Question: I'm new in ReactJS and Gulp... .
I have a problem with 'Gulp'. my problem is that when I write 'gulp serve' in terminal, in the browser, my page doesn't show anything and the page doesn't load completely and after a long time with loading status, the browser show me:
This webpage is not available
ERR_CONNECTION_TIMED_OUT
message.
I don't know whats my problem?
My package.json is:
'''
{
"name": "projectOverview",
"version": "1.0.0",
"description": "",
"main": "gulpfile.js",
"scripts": {
"test": "echo "Error: no test specified" && exit 1",
"start": "gulp serve"
},
"author": "",
"license": "MIT",
"devDependencies": {
"react": "^0.13.2",
"gulp-react": "^3.0.1",
"gulp": "^3.8.11",
"gulp-connect": "^2.2.0",
"gulp-concat": "^2.5.2",
"gulp-open": "^0.3.2",
"gulp-browserify": "^0.5.1",
"reactify": "^1.1.0"
}
}
'''
and I config gulpfile.js like as follow:
'''
var gulp = require('gulp'),
connect = require('gulp-connect'),
open = require("gulp-open"),
browserify = require('gulp-browserify'),
concat = require('gulp-concat'),
port = process.env.port || 3031;
gulp.task('browserify', function(){
gulp.src('./app/src/js/components/main.js')
.pipe(browserify({ transform: 'reactify' }))
.pipe(gulp.dest('./app/dist/js'));
});
//launch browser in a part
gulp.task('open', function(){
var options = {
url: 'http://localhost:' + port,
};
gulp.src('./app/index.html')
.pipe(open('',options));
});
//live reload server
gulp.task('connect', function(){
connect.server({
root: 'app',
port: port,
livereload: true
});
});
//live reload js
gulp.task('js', function(){
gulp.src('./app/dist/**/*.js')
.pipe(connect.reload());
});
//live reload html
gulp.task('html', function(){
gulp.src('./app/*.html')
.pipe(connect.reload());
});
//watch files for live reload
gulp.task('watch', function(){
gulp.watch('app/dist/js/*.js', ['js']);
gulp.watch('app/index.html', ['html']);
gulp.watch('app/src/js/**/*.js', ['browserify']);
});
gulp.task('default', ['browserify']);
gulp.task('serve', ['browserify', 'connect', 'open', 'watch']);
'''

that this is a Test project and the 'main.js' file is empty and it just contain :
'''
/** @jsx React.DOM */
'''
and It should be show message, if it successfully load.
I think my problem is in the paths that I set in index.html or gulpfile.js. but...
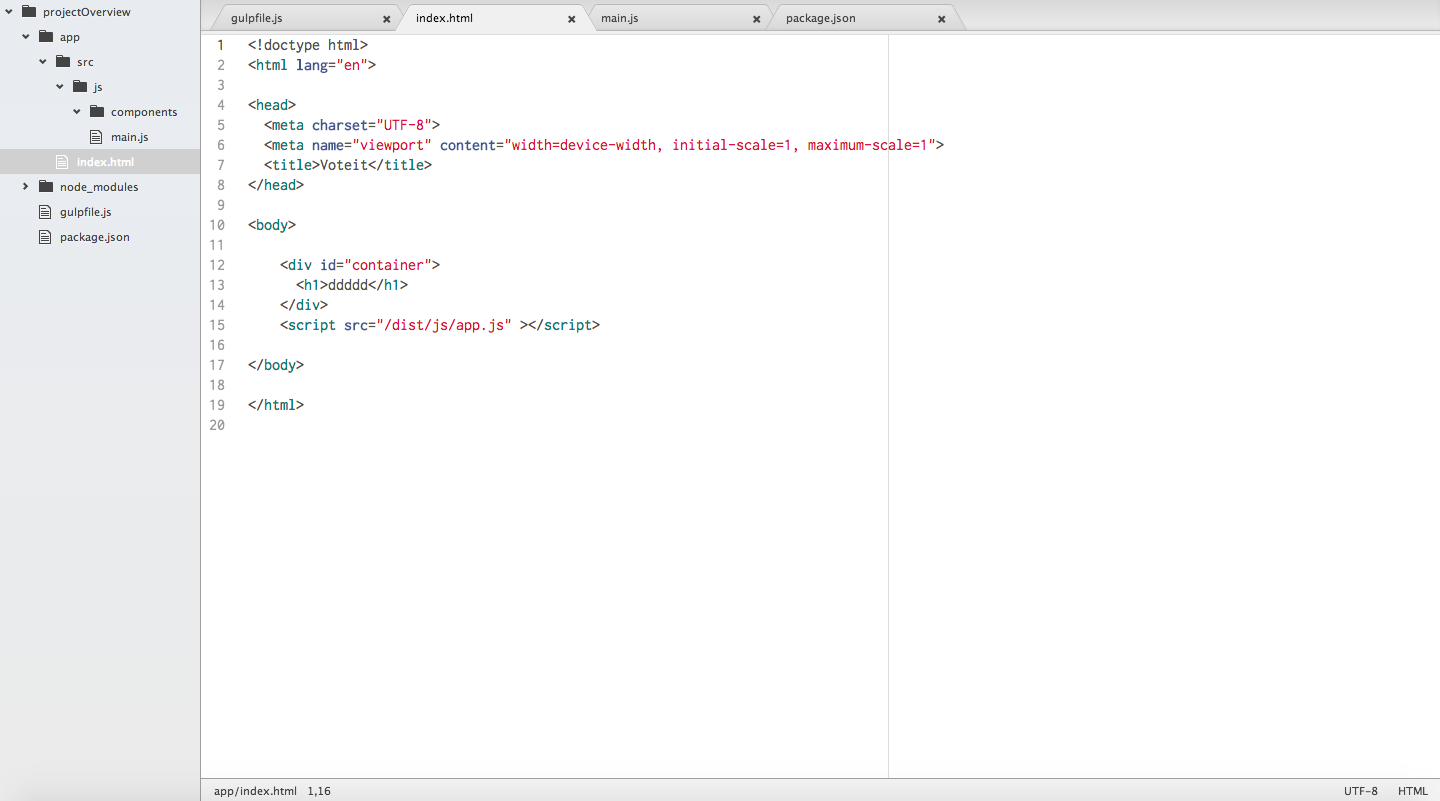
Answer: My problem was solved!
my mistake was from 2 part: 1.
I must run two command before calling 'gulp serve': first:
'gulp'
and after that,
'npm i'
in terminal.
2.
My Kerio VPN was enable during test. after disconnecting from VPN account, it works perfect! I think the kerio application and gulp port, has conflict... .